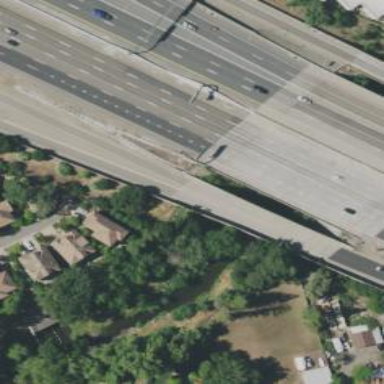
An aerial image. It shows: View of motorway.